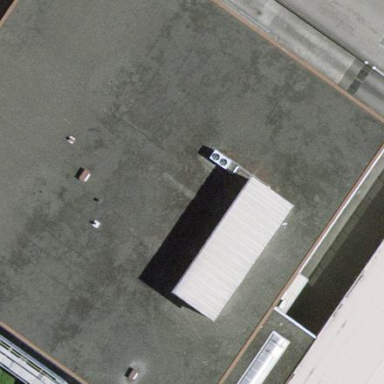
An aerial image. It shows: Industrial building.